Question: I am writing a makefile for my program "p1", but I can't get my "clean" to work.
'''
#Default target
p1: main.o bst_insert.o bst_info.o
gcc main.o bst_insert.o bst_info.o -o p1
#START Dependencies for default target
main.o: const.h bst_insert.h bst_info.h bst_struct_def.h main.c
gcc -c main.c
bst_insert.o: bst_struct_def.h bst_insert.h bst_insert.c
gcc -c bst_insert.c
bst_info.o: bst_struct_def.h bst_info.h bst_info.c
gcc -c bst_info.c
#END Dependencies for default target
#Target for removing unnecessary files.
clean:
rm -f *.o core
'''
Here is the before/after:

For whatever reason, "clean" never executes. Can someone tell me why? I'm new to makefiles so I could be making a very obvious mistake that I'm not aware of.
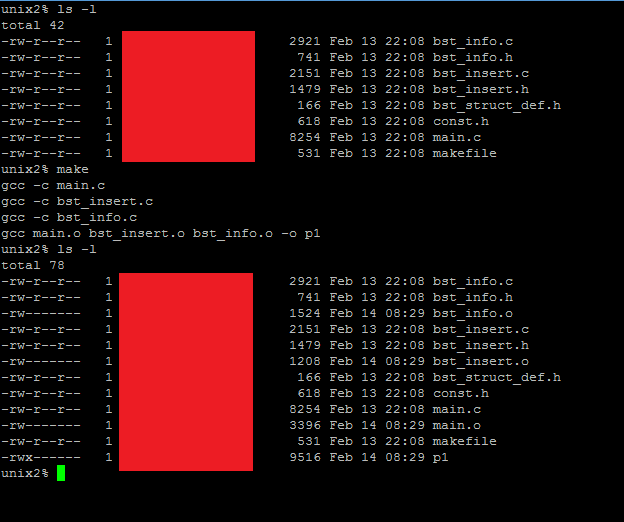
Answer: You should run it manually: 'make p1 clean'
Besides, your Make file could have been much shorter.
'''
p1: bst_info.o bst_insert.o bst_struct_def.o
gcc $^ -o $@
clean:
rm -f *.o
'''